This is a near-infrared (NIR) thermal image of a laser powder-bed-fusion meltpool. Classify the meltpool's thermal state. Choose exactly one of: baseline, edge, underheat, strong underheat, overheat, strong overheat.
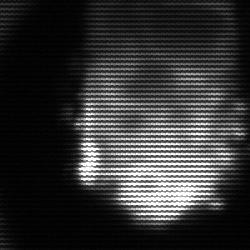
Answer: edge